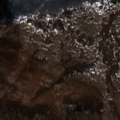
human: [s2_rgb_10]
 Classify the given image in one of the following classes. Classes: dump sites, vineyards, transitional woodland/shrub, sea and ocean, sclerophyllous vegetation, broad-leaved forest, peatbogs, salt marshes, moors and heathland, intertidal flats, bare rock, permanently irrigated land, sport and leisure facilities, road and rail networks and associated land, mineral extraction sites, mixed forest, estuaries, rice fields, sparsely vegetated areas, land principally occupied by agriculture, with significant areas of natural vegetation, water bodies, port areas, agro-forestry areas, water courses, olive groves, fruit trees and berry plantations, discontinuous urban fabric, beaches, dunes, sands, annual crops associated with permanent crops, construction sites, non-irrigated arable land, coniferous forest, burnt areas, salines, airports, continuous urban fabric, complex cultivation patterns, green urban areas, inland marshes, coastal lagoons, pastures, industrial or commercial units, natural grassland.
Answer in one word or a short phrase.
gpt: land principally occupied by agriculture, with significant areas of natural vegetation, broad-leaved forest, natural grassland, transitional woodland/shrub